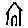
Label: house